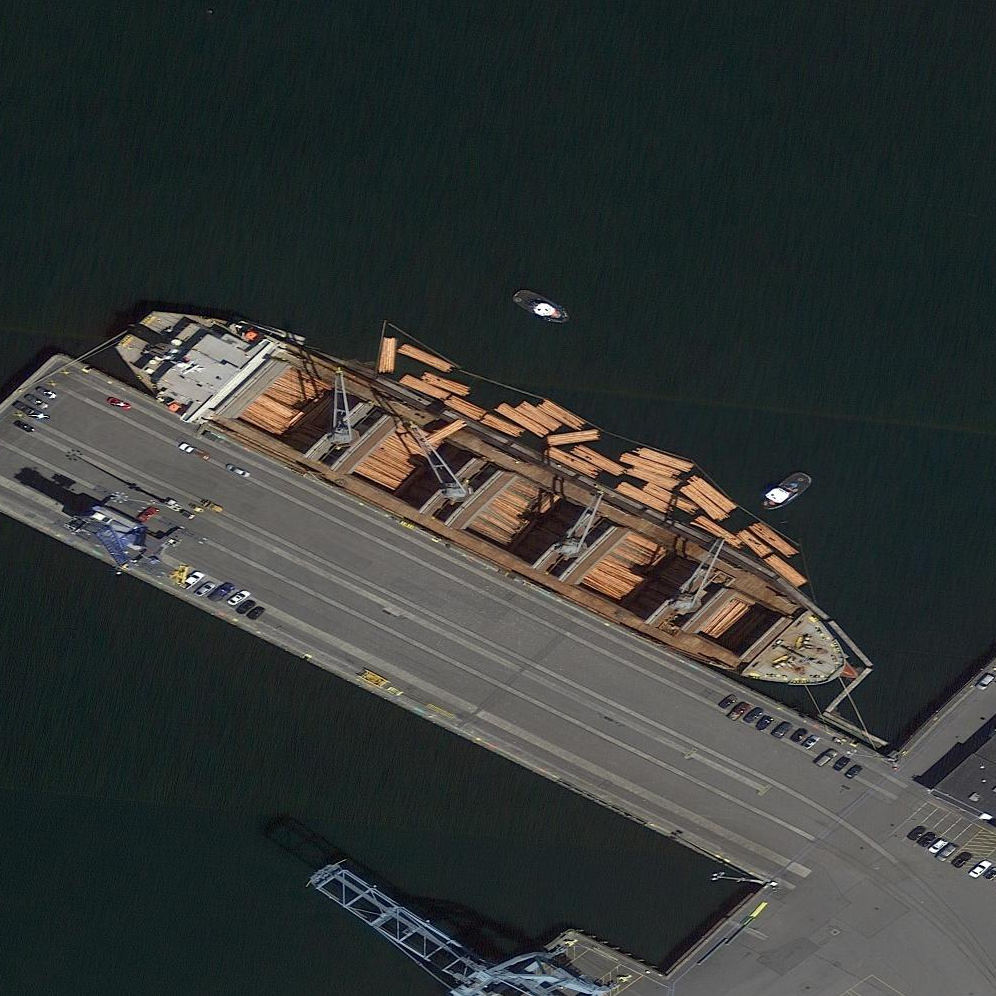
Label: civil